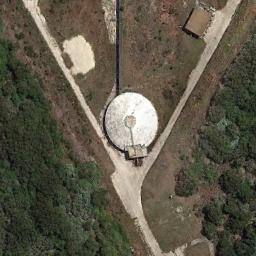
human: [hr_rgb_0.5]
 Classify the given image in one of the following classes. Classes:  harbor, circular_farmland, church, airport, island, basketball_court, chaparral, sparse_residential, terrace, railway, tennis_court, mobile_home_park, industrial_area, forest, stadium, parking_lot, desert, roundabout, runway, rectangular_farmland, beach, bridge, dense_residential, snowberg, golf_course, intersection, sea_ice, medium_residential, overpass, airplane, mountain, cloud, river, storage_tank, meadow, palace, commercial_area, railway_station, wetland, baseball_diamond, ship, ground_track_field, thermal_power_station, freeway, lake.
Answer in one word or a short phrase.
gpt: storage_tank